Question: I'm retrieving tweets from the twitter api, which i'm trying to save in my database however i keep getting an error, which i cant seem to fix. i've checked the number of parameters is correct and everything should be okay, so i dont see why i get following error:
> Fatal error: Call to a member function bind_param() on a non-object

'''
function retrievePlayerTweets(){
global $con;
$query = $con->prepare("Select players.fullname, players.twitter_user, team.id as teamId FROM players, team WHERE players.teamId = team.id");
$query->execute();
$query->bind_result($fullname, $twitter_user, $teamId);
while ($query->fetch()) {
foreach(retrieveUserTweets($twitter_user) as $twitterData) {
$id = $twitterData['id_str'];
$text = $twitterData['text'];
$name = $twitterData['user']['name'];
$dateString = $twitterData['created_at'];
$favoriteCount = $twitterData['favorite_count'];
$date = date('Y-m-d H:i:s', strtotime($dateString));
$insert_tweet = $con->prepare("INSERT IGNORE INTO tweets ('fullname', 'username', 'text', 'created', 'teamId', 'twitterId', 'favoriteCount') VALUES (?, ?, ?, ?, ?, ?, ?)");
$insert_tweet->bind_param("ssssisi", $name, $twitter_user, $text, $date, $teamId, $id, $favoriteCount);
$insert_tweet->execute() or die(mysqli_error($con));
}
}
}
'''
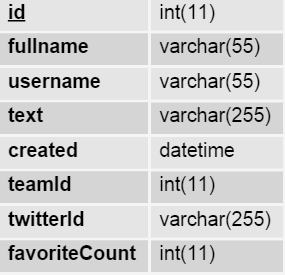
Answer: The problem is with your '$con' variable which is not connecting to the database, due to which the methods inside cannot be called.
also it is good pratice to add 'die()' function to print error message after call to the execute function in PDO or mysqli, to see error in query use:
if using PDO:
'$insert_tweet->execute() or die(print_r($con->errorInfo()));'
if using mysqli:
'$insert_tweet->execute() or die(mysqli_error($con));'